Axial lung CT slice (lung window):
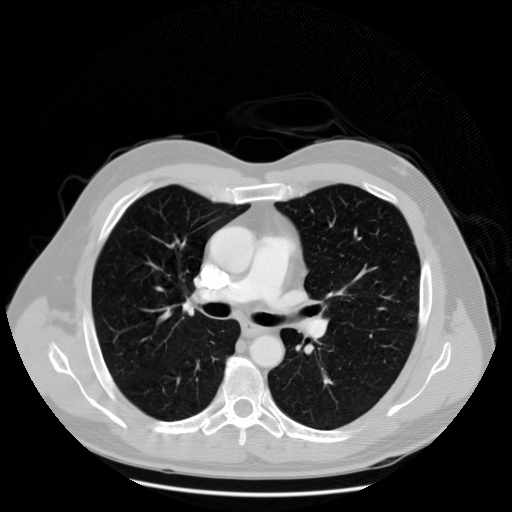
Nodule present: no